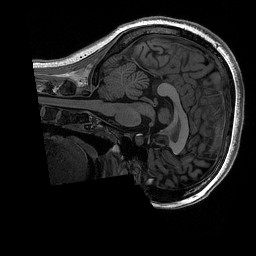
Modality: T1w
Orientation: sagittal
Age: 20
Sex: female
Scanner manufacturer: siemens
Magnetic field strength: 3 T
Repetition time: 2.53 s
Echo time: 0.0033 s